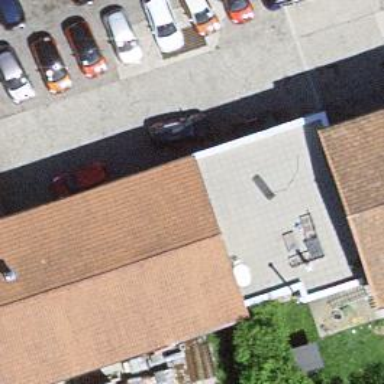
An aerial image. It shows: Shop that sells cars.